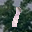
Label: 1